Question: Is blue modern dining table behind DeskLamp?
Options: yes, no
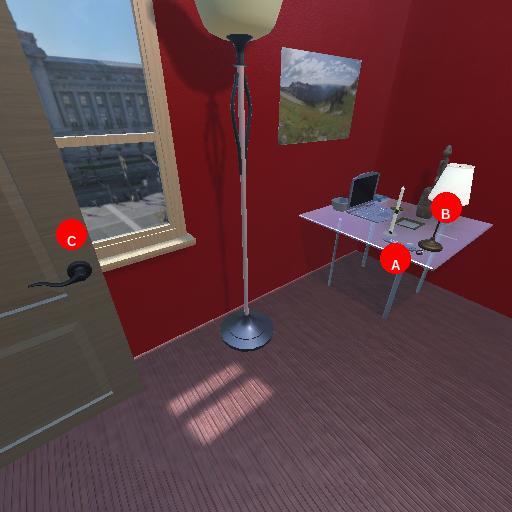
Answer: yes